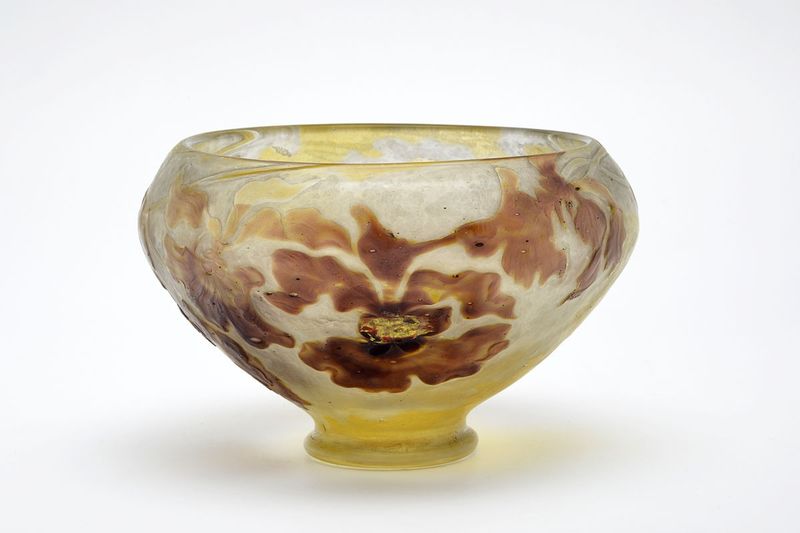
Titel: Schale mit Orchideenblüten
Künstler: Emile Gallé
Standort: Hamburg
Institution: Museum für Kunst und Gewerbe Hamburg
Schlagwörter: glas, schale, jugendstil, becken, geschnitten, art nouveau, orchidee, stile liberty, zierobjekte, stile floreale, serviergeschirr, überfangen, trübglasüberfang, klarglas